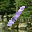
Label: 1